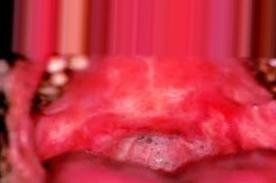
Condition: Mouth Ulcer